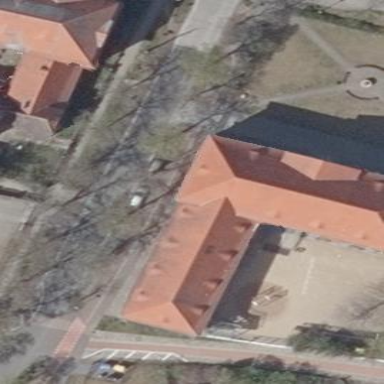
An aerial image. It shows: School building with red roof.